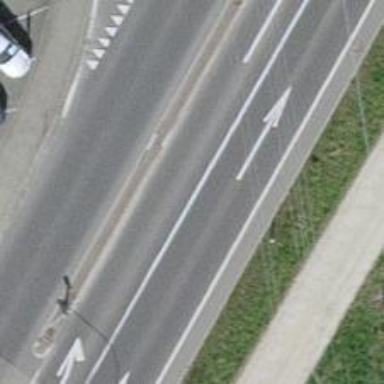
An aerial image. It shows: Primary highway.